Question: You can see on the gif below that on the first scroll of UITableView cell's content moves a tiny bit. You can barely see it, margins become 1 pixel wider.I've never encountered this before. It seems like there's some layout issue before the first scroll and it resolves itself after the fact. There's no warning in XCode, these custom cells are pretty straightforward, with no layout code overrides.
I don't know where to start, how do I catch this glitch?
I've implemented an obvious workaround for now:
'''
- (void)scrollTableToFixGlitch {
[self.tableView setContentOffset:CGPointMake(0, 1)];
[self.tableView setContentOffset:CGPointMake(0, -1)];
}
- (void)viewDidLoad {
[super viewDidLoad];
[self scrollTableToFixGlitch];
}
'''
Still looking into the problem. I've tried generic UITableViewCells, nothing changed. Seems like it's the problem with View Controller's root view or tableview layout, and not with the table cells.
I ruled out all the animations out of the question, problem lies somewhere in a different region. The glitch is easy to recreate on a much simplified project. My Tab Bar controller is based on <URL> with custom segues and some other additions. Here's what you do to recreate a glitch. Setup a project where your initial VC is embedded in Navigation Controller. The next controller either MHCustomTabBarController or a subclass is pushed to the navigation stack. First visible VC in tab bar is generic Table View Controller. That's it. Glitch appears only if tab bar controller is pushed in navigation stack.
Here's some code that I think matters from tab bar controller:
'''
-(void) viewWillAppear:(BOOL)animated {
[super viewWillAppear:animated];
if (self.childViewControllers.count < 1) {
[self performSegueWithIdentifier:@"viewController1" sender:[self.buttons objectAtIndex:0]];
}
}
-(void)prepareForSegue:(UIStoryboardSegue *)segue sender:(id)sender {
if (![segue isKindOfClass:[MHTabBarSegue class]]) {
[super prepareForSegue:segue sender:sender];
return;
}
self.oldViewController = self.destinationViewController;
//if view controller isn't already contained in the viewControllers-Dictionary
if (![self.viewControllersByIdentifier objectForKey:segue.identifier]) {
[self.viewControllersByIdentifier setObject:segue.destinationViewController forKey:segue.identifier];
}
[self.buttons setValue:@NO forKeyPath:@"selected"];
[sender setSelected:YES];
self.selectedIndex = [self.buttons indexOfObject:sender];
self.destinationIdentifier = segue.identifier;
self.destinationViewController = [self.viewControllersByIdentifier objectForKey:self.destinationIdentifier];
[[NSNotificationCenter defaultCenter] postNotificationName:MHCustomTabBarControllerViewControllerChangedNotification object:nil];
}
'''
And a custom segue code:
'''
@implementation MHTabBarSegue
- (void) perform {
MHCustomTabBarController *tabBarViewController = (MHCustomTabBarController *)self.sourceViewController;
UIViewController *destinationViewController = (UIViewController *) tabBarViewController.destinationViewController;
//remove old viewController
if (tabBarViewController.oldViewController) {
[tabBarViewController.oldViewController willMoveToParentViewController:nil];
[tabBarViewController.oldViewController.view removeFromSuperview];
[tabBarViewController.oldViewController removeFromParentViewController];
}
destinationViewController.view.frame = tabBarViewController.container.bounds;
[tabBarViewController addChildViewController:destinationViewController];
[tabBarViewController.container addSubview:destinationViewController.view];
[destinationViewController didMoveToParentViewController:tabBarViewController];
}
@end
'''
During my research I've found that - viewWillAppear is not called the first time when child controller appears. But it's called in all subsequent times.

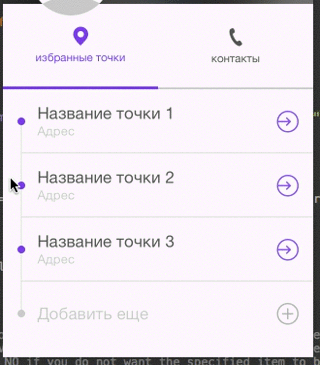
Answer: Ah, I've finally found the origin of this behaviour. I was almost sure this is happening due to some of the preparation methods are not called properly. As I stated in the I've found that method is not called in TableViewController when my TabBarController is pushed to the navigation stacked. I've found a ton of coverage of this matter on SO, it's a very well known issue apparently.
I've added a simple fix just to check if I'm right in my Custom Segue:
'''
//added this line
[destinationViewController viewWillAppear:YES];
[tabBarViewController.container addSubview:destinationViewController.view];
'''
And it works like a charm, no flickering! Now I have to figure out a more suitable place for this call, since explicit calls to methods like this can break a lot of stuff.
Probably the best place is in method of UINavigationControllerDelegate.
Anyway, problem solved. Hope it will help someone with the same issue.
Actually, I was not completely correct on that. is called on my tab bar controller when it's pushed to navigation stack. It's not being translated to TableViewController. So there's no need to access NavigationControllerDelegate. Simple fix to a custom segue is enough.